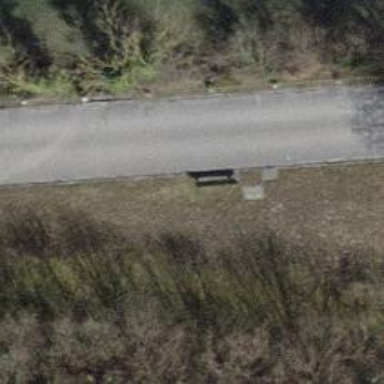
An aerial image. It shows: Bench for seating.